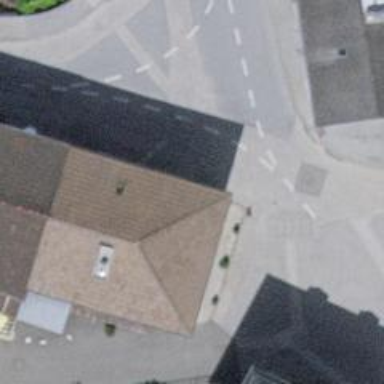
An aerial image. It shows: Cafe.